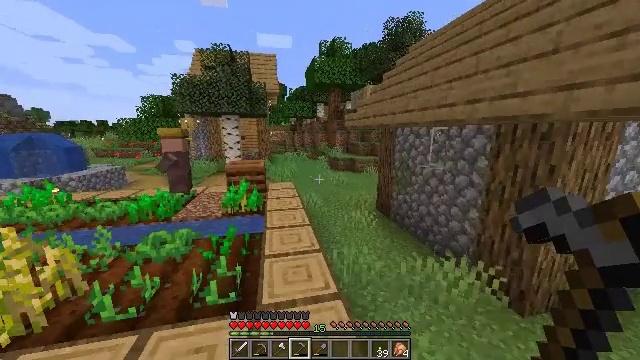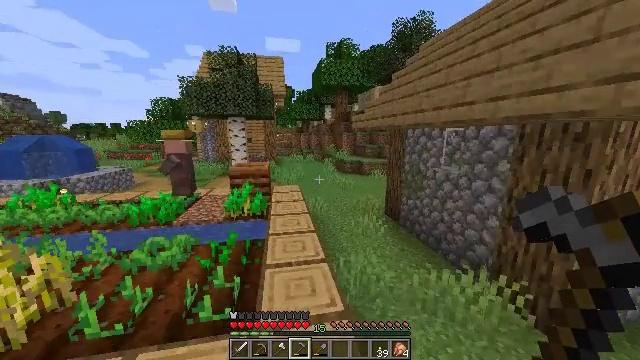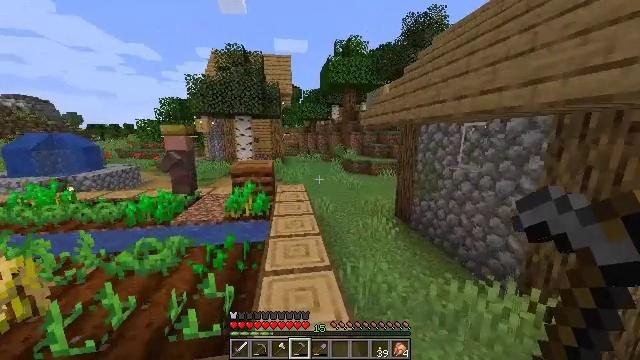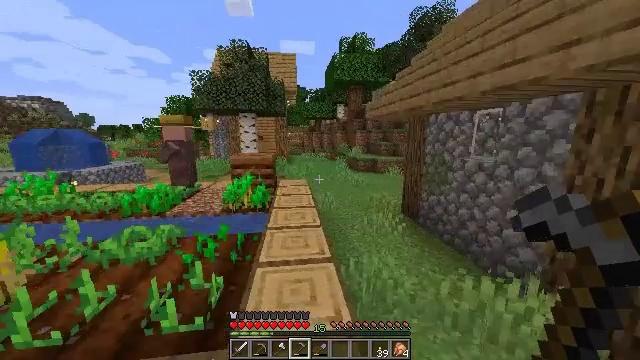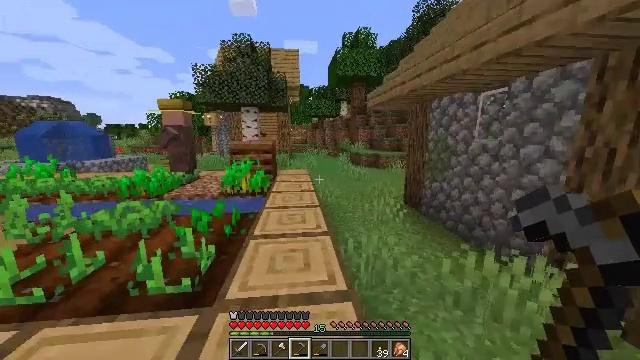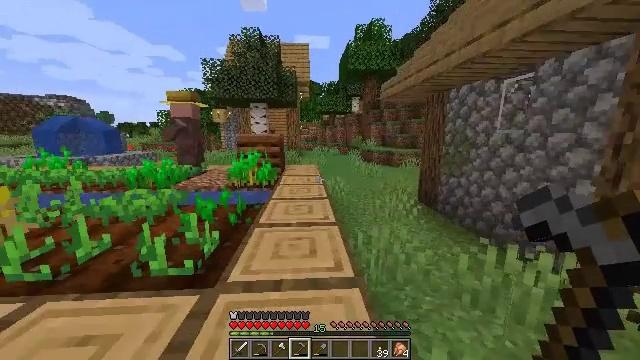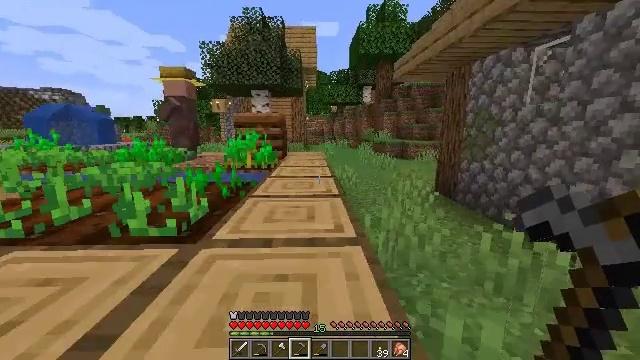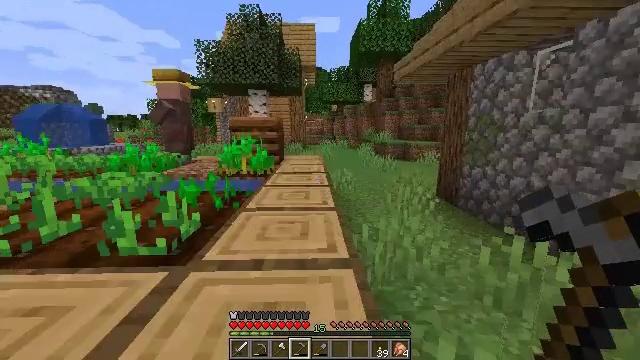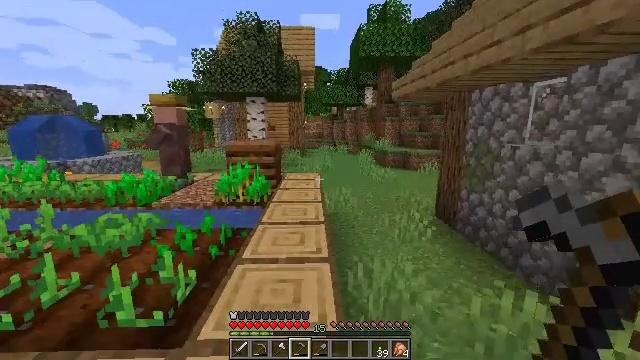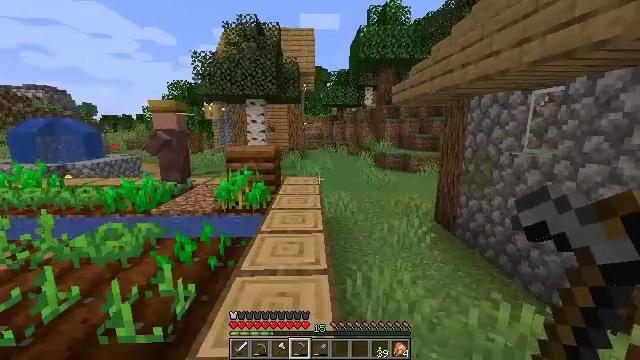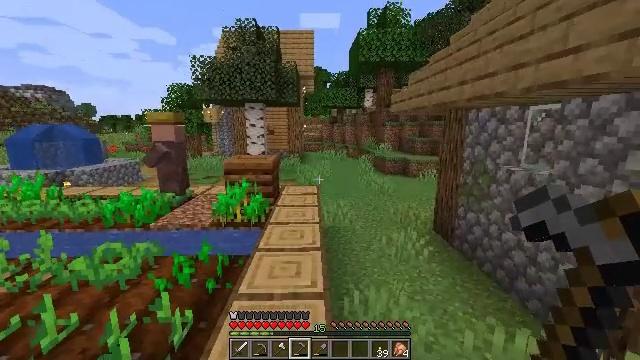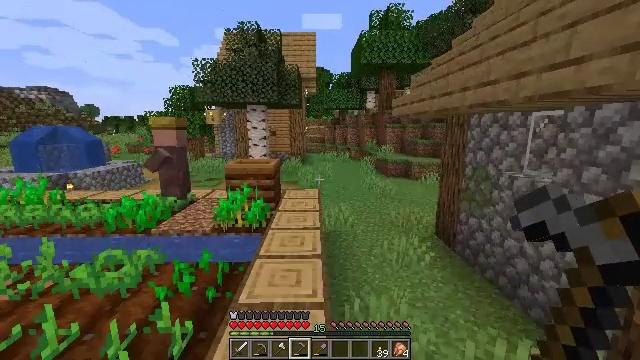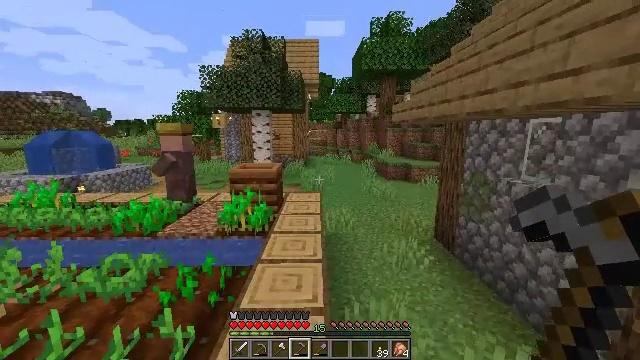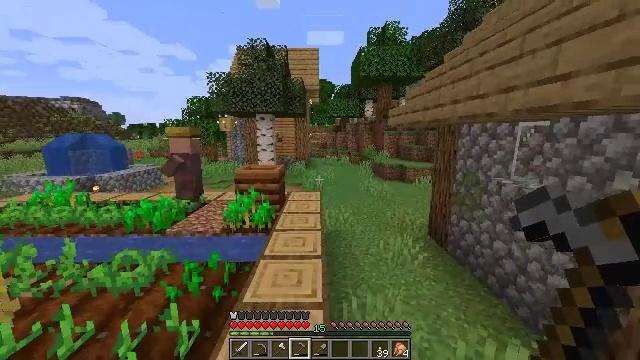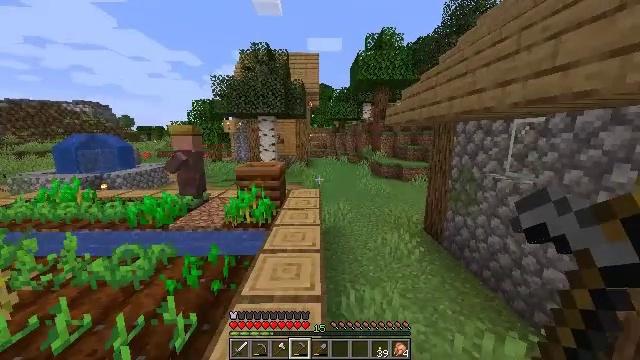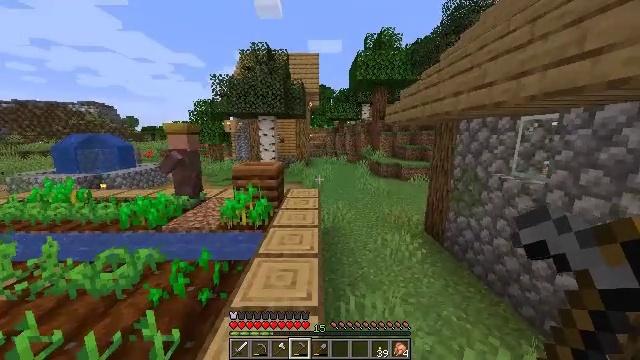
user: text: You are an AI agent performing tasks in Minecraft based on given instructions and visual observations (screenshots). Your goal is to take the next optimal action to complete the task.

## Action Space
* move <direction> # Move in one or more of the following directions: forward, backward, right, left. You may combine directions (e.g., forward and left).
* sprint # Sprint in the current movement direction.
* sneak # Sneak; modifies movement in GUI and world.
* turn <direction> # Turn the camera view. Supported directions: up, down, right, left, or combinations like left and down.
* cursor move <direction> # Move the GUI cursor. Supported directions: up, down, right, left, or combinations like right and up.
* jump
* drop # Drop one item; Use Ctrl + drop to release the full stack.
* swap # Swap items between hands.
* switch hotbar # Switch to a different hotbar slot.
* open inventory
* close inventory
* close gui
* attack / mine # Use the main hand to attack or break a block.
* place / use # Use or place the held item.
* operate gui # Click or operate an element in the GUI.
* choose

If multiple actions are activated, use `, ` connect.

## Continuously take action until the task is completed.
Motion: motion action
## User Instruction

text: Gather oak leaves by attacking.
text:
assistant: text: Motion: move forward, sprint, turn left, jump
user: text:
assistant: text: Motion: move forward, sprint, turn left, jump
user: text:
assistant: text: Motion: move forward, sprint, turn left, jump
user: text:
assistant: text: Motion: move forward, sprint, jump
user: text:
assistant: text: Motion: move forward, sprint, turn left, jump
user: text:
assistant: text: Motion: move forward, sprint, turn left, jump
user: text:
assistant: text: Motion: move forward, sprint, jump
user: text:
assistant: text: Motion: move forward, sprint, jump
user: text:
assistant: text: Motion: move forward, sprint, jump
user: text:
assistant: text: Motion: move forward, sprint, jump
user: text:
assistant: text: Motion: move forward, sprint, jump
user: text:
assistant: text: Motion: move forward, sprint, jump
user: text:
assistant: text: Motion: move forward, sprint, jump
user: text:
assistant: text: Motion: move forward, sprint, jump
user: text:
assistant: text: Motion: move forward, sprint, jump
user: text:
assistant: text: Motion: move forward, sprint, jump
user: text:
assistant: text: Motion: move forward, sprint, jump
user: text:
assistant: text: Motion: move forward, sprint, jump
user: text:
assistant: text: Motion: move forward, sprint, jump
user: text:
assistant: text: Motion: move forward, sprint, jump
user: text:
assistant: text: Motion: move forward, sprint, jump
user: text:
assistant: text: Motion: move forward, sprint, jump
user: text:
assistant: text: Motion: move forward, sprint, jump
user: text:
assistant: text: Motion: move forward, sprint, jump
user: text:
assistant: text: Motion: move forward, sprint, jump
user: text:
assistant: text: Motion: move forward, sprint, jump
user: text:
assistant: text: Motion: move forward, sprint, jump
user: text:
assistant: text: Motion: move forward, sprint, jump
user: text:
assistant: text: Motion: move forward, sprint, jump
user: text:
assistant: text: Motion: move forward, sprint, jump